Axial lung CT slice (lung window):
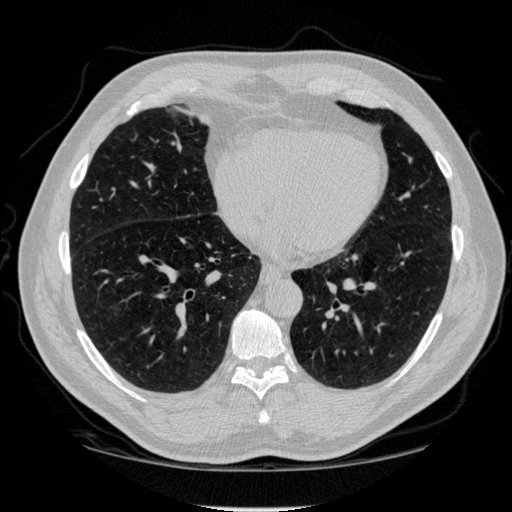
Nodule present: no